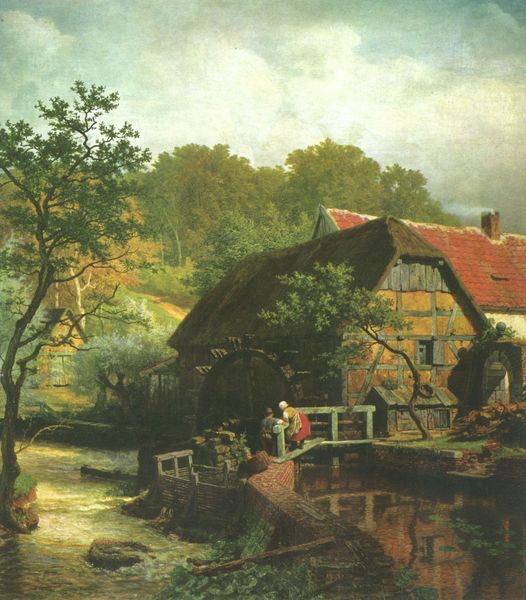
Titel: Westfälische Wassermühle
Künstler: Andreas Achenbach
Standort: Bremen
Institution: Kunsthalle Bremen
Schlagwörter: baum, blau, gemälde, himmel, laub, mann, schatten, wasser, weiß, wolken, bäume, fluss, gelb, grün, landschaft, menschen, mädchen, ocker, see, ufer, braun, fenster, frau, holz, kleid, licht, rücken, schwarz, dach, gebäude, haus, park, rot, wiese, wolke, zaun, beige, haube, malerei, rock, mensch, stein, steine, öl, bach, häuser, hügel, mühle, natur, spiegelung, brücke, gewässer, hütte, kanal, rauch, kind, pflanze, pflanzen, wald, anhöhe, boot, dachziegel, kamin, kinder, müller, schornstein, schuppen, garten, schürze, zwei, hang, dorf, dächer, mauer, ziegel, hof, arbeiter, rad, rundbogen, romantik, wehr, dampf, steg, einfach, realistisch, balken, geländer, reflexion, reetdach, scheune, strohdach, torbogen, becken, laubbaum, holzbrett, walmdach, hammer, laubwald, laubbäume, bauernhaus, ziegeldach, fachwerk, fachwerkhaus, eiche, mehl, bieder, mühlrad, wasserrad, verschlag, satteldach, zeigel, gartenhäuschen, schmied, schmiede, wassermühle, rietdach, mühlbach, riet, mahlen, bache, hrot, müllerin, retdach, welllen